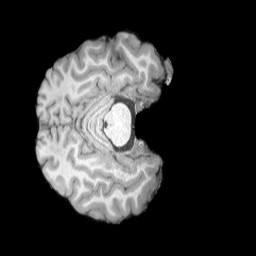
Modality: T1w
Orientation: axial
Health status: healthy